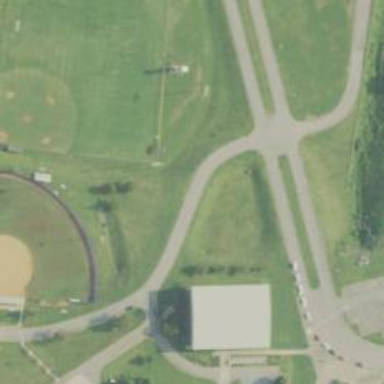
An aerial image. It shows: Pitch designated for baseball and softball activities.